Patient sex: M
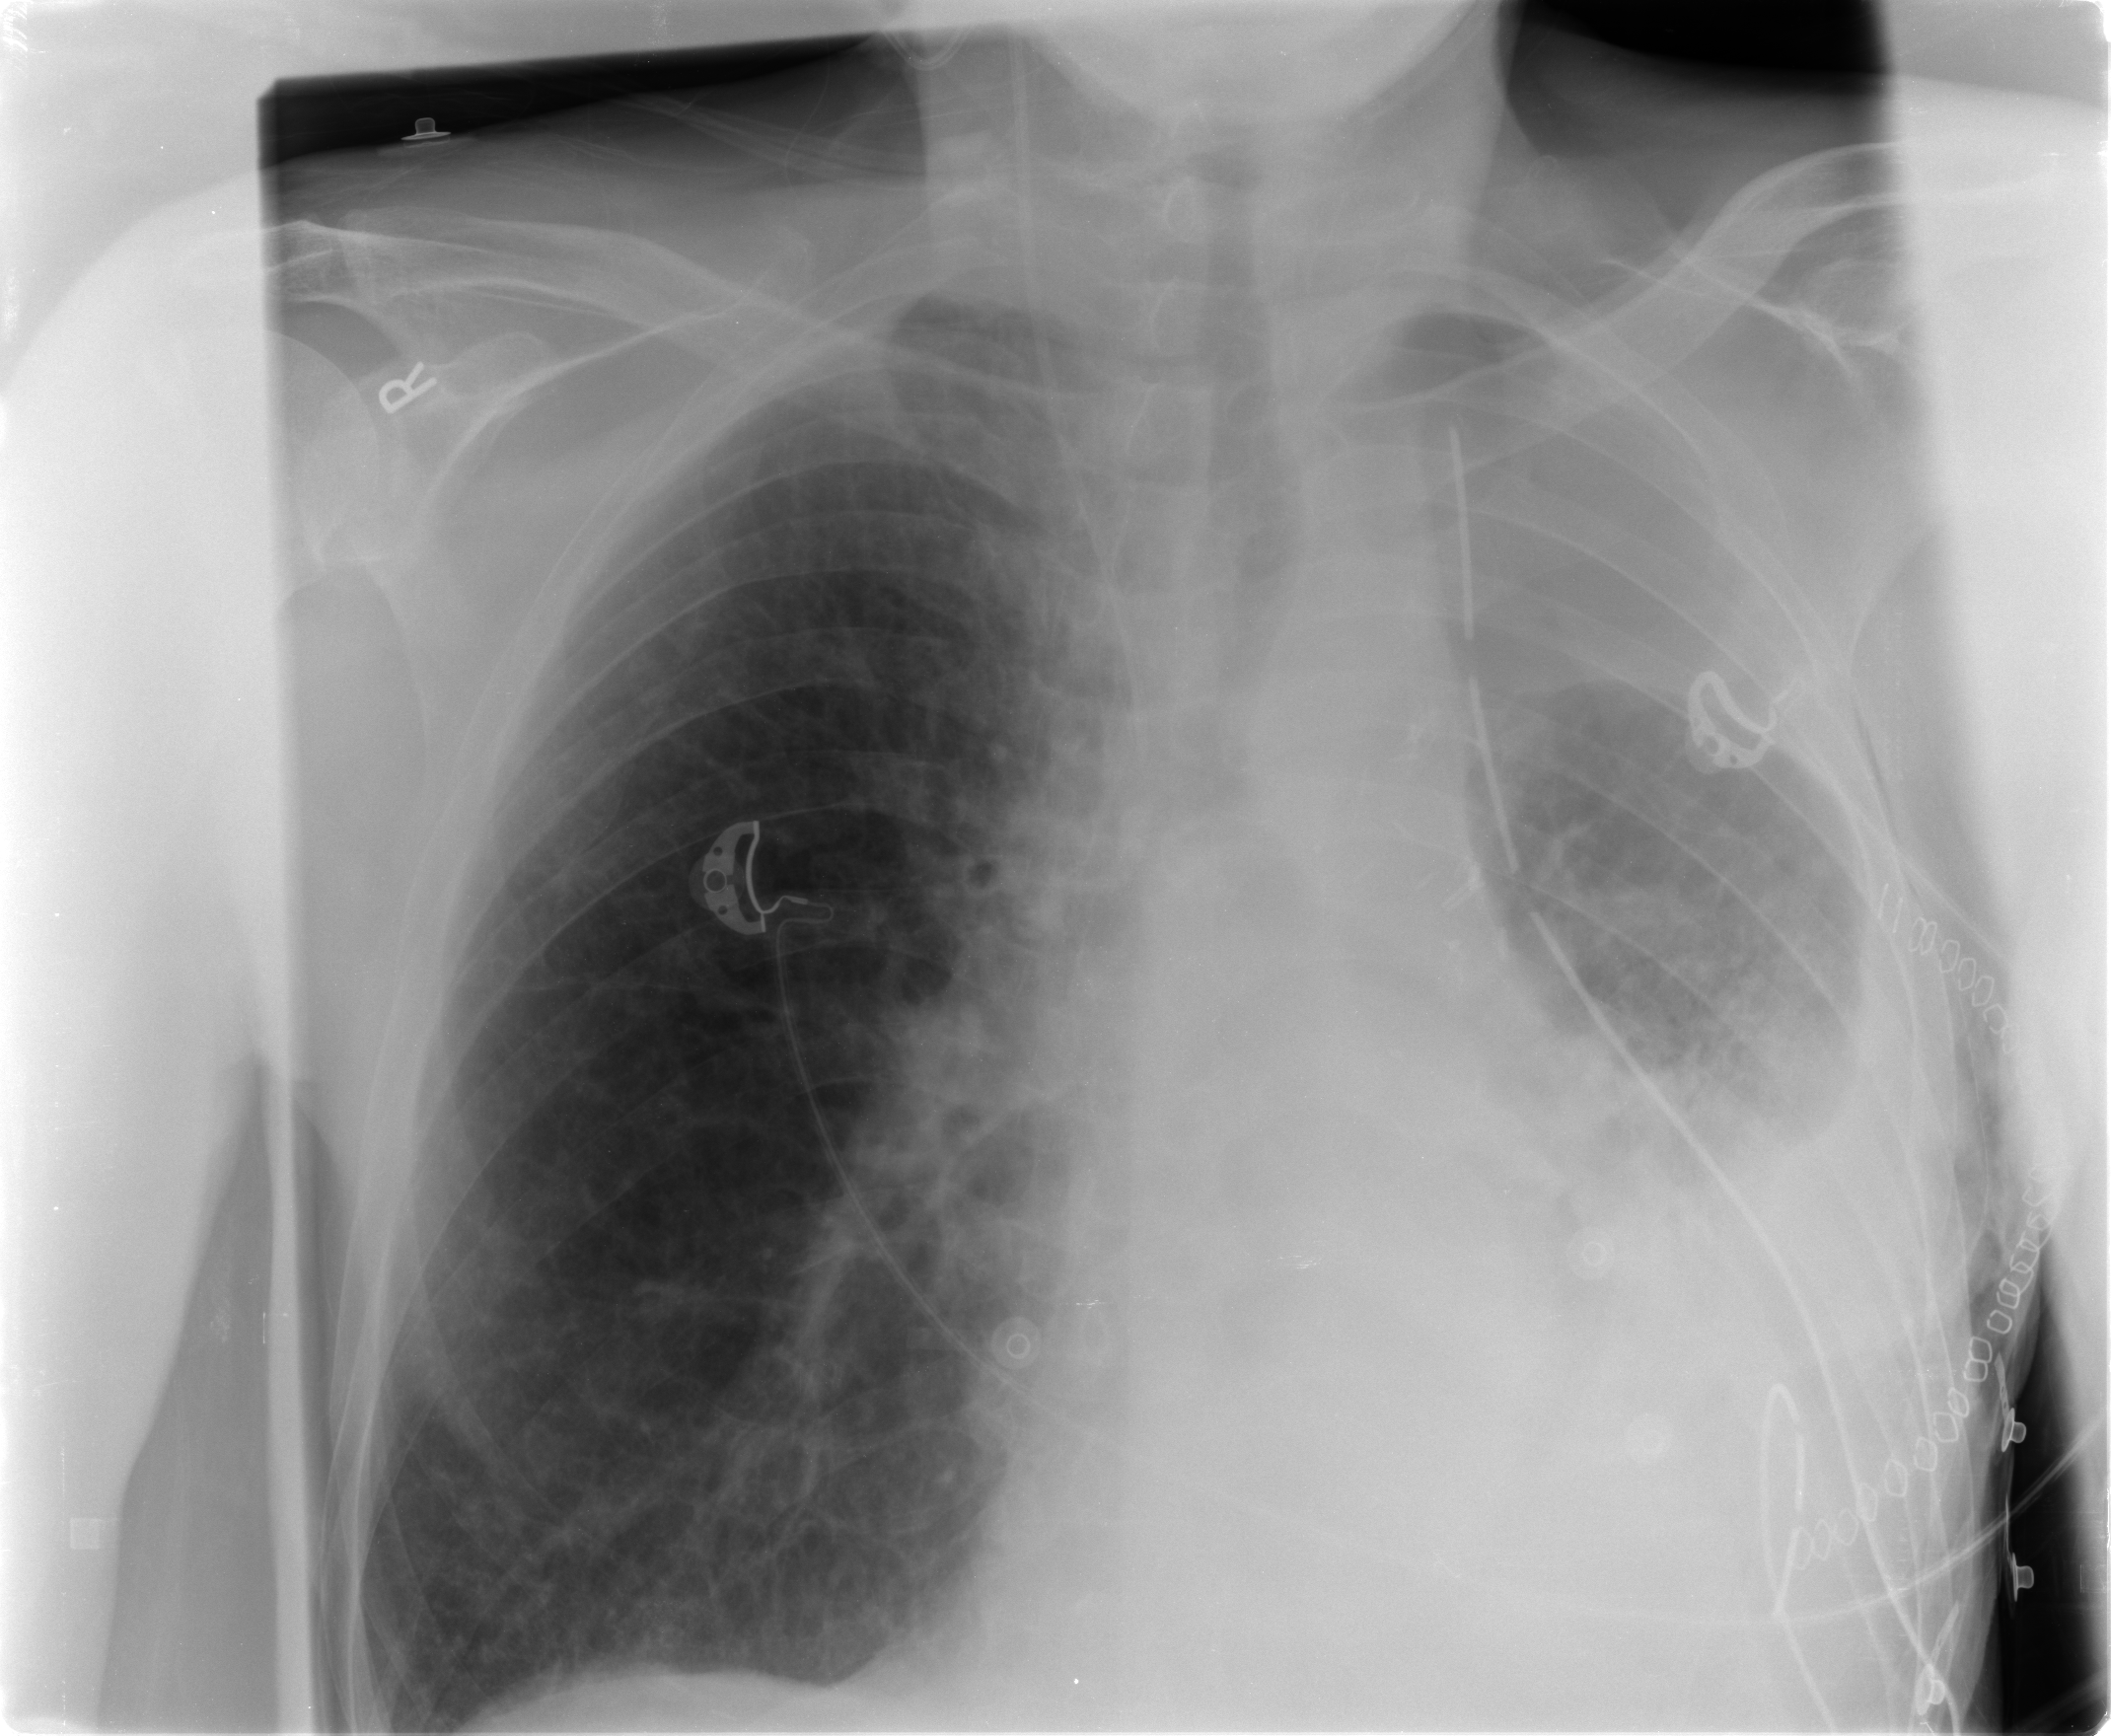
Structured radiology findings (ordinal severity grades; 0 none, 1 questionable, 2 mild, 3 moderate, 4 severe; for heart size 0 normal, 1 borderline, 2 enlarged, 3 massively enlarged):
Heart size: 0
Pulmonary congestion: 0
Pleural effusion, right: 0
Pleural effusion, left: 3
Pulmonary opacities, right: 0
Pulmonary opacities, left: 0
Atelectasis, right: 0
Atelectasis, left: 2